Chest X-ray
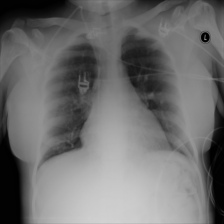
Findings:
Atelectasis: negative
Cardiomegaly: negative
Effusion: negative
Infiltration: negative
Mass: negative
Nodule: negative
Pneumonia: negative
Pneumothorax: negative
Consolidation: negative
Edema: negative
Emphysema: negative
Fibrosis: negative
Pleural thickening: negative
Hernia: negative